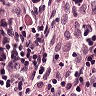
Metastatic tissue present: no